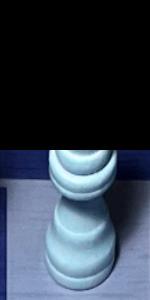
Label: Queen_White